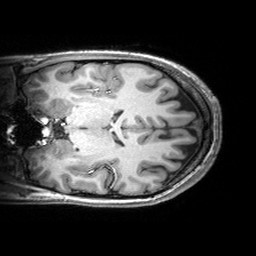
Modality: T1w
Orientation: coronal
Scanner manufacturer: siemens
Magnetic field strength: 3 T
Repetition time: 2.53 s
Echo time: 0.00299 s